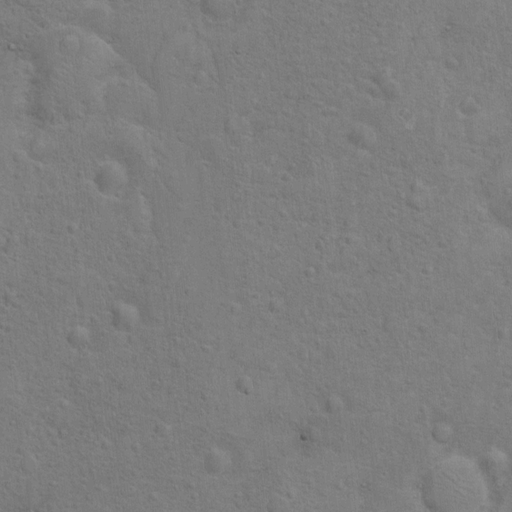
Classes present: Background